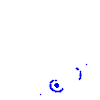
Particle: electron